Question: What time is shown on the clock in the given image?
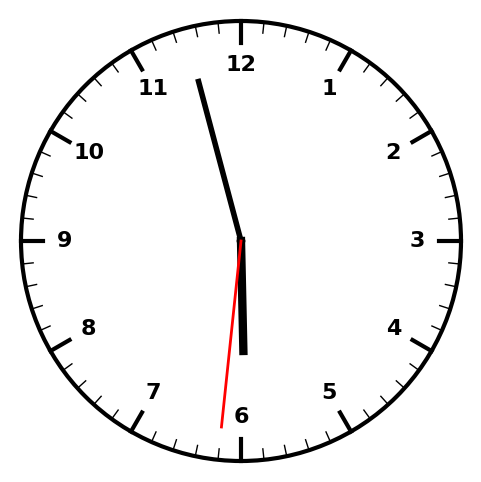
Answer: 05:57:31